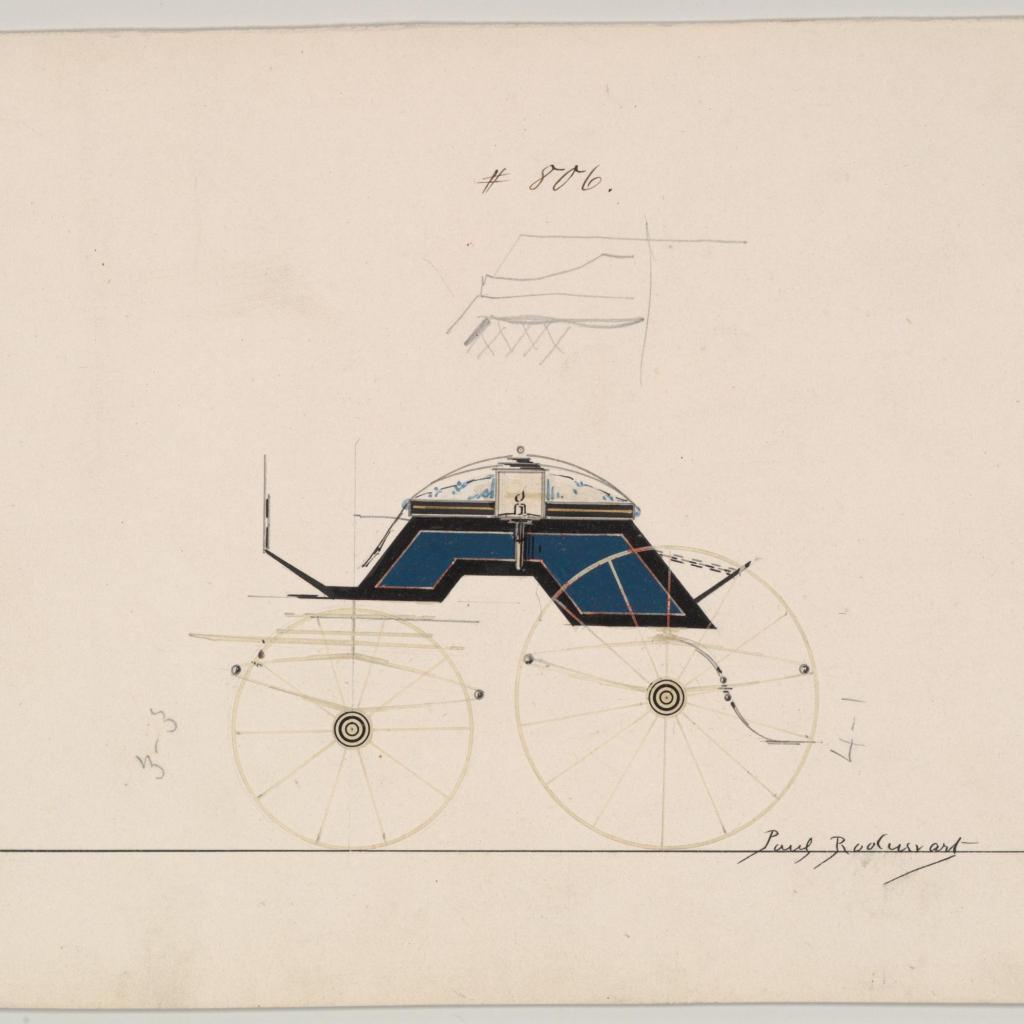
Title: Design for 4 seat Phaeton, no top, no. 806
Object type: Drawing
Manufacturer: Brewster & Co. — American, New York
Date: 1850–70
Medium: Pen and black ink, watercolor and gouache with gum arabic
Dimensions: sheet: 5 3/4 x 8 3/4 in. (14.6 x 22.2 cm)
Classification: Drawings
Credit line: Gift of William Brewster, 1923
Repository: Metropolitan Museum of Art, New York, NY